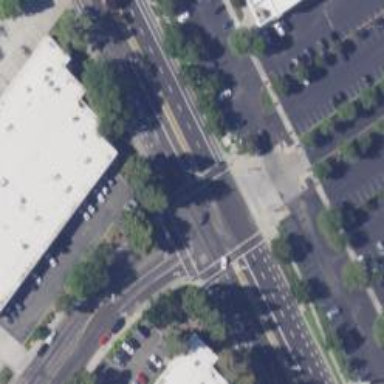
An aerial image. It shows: Solid stop line on the road marking.